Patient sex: M
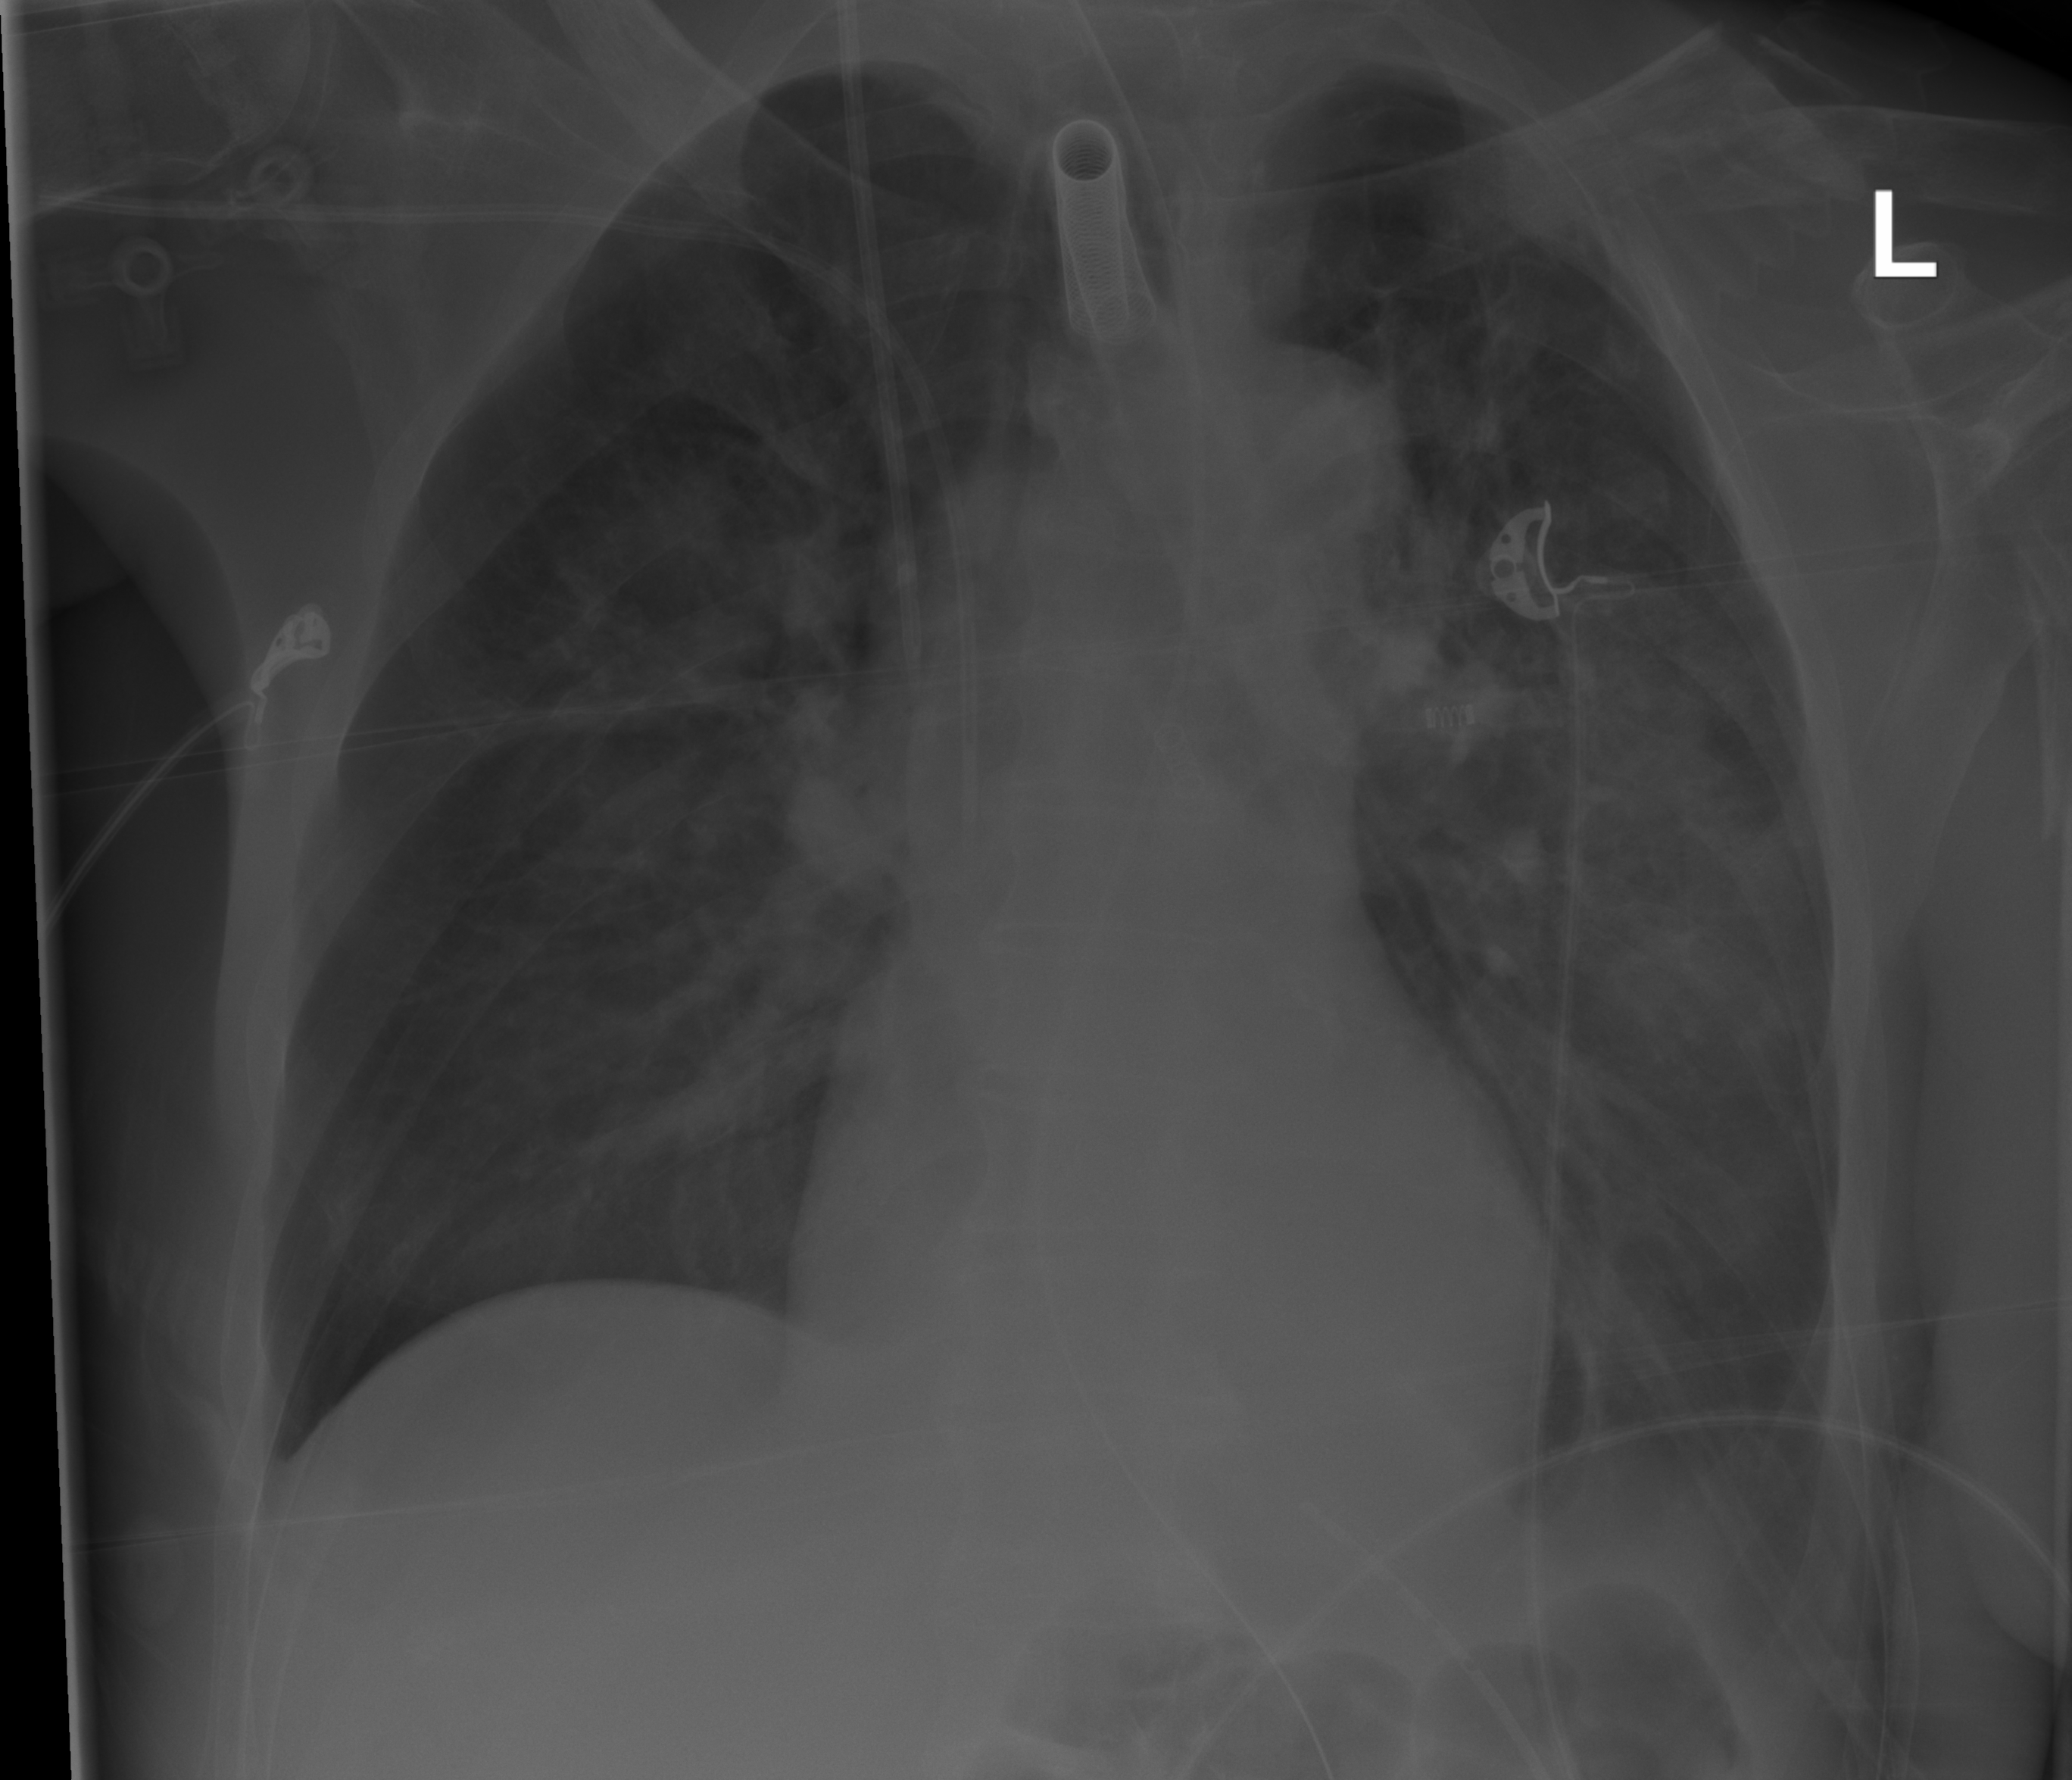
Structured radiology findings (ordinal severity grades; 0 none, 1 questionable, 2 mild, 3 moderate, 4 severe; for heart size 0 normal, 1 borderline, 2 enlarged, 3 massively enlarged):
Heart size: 1
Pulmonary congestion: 0
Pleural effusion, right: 0
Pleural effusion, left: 2
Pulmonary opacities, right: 0
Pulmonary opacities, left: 3
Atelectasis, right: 0
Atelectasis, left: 2